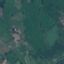
Land use / land cover class: Pasture